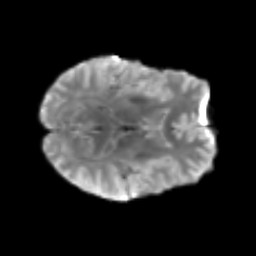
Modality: T2w
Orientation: axial
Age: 47
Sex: male
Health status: healthy
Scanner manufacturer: siemens
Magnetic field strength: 3 T
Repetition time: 3.6 s
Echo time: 0.092 s